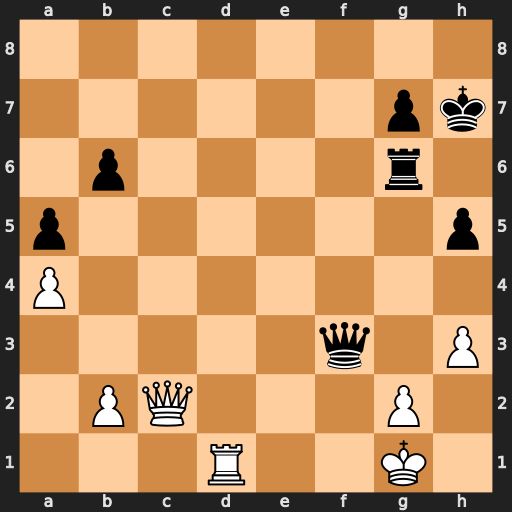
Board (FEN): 8/6pk/1p4r1/p6p/P7/5q1P/1PQ3P1/3R2K1
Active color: w
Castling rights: -
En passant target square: -
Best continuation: Qxg6+ Kxg6 gxf3